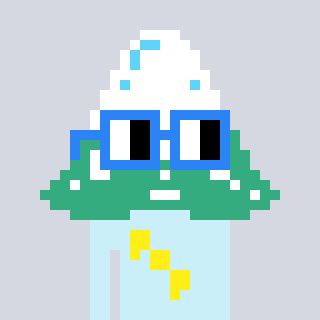
a pixel art character with square blue glasses, a snowy mountain-shaped head and a cold-colored body on a cool background